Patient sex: F
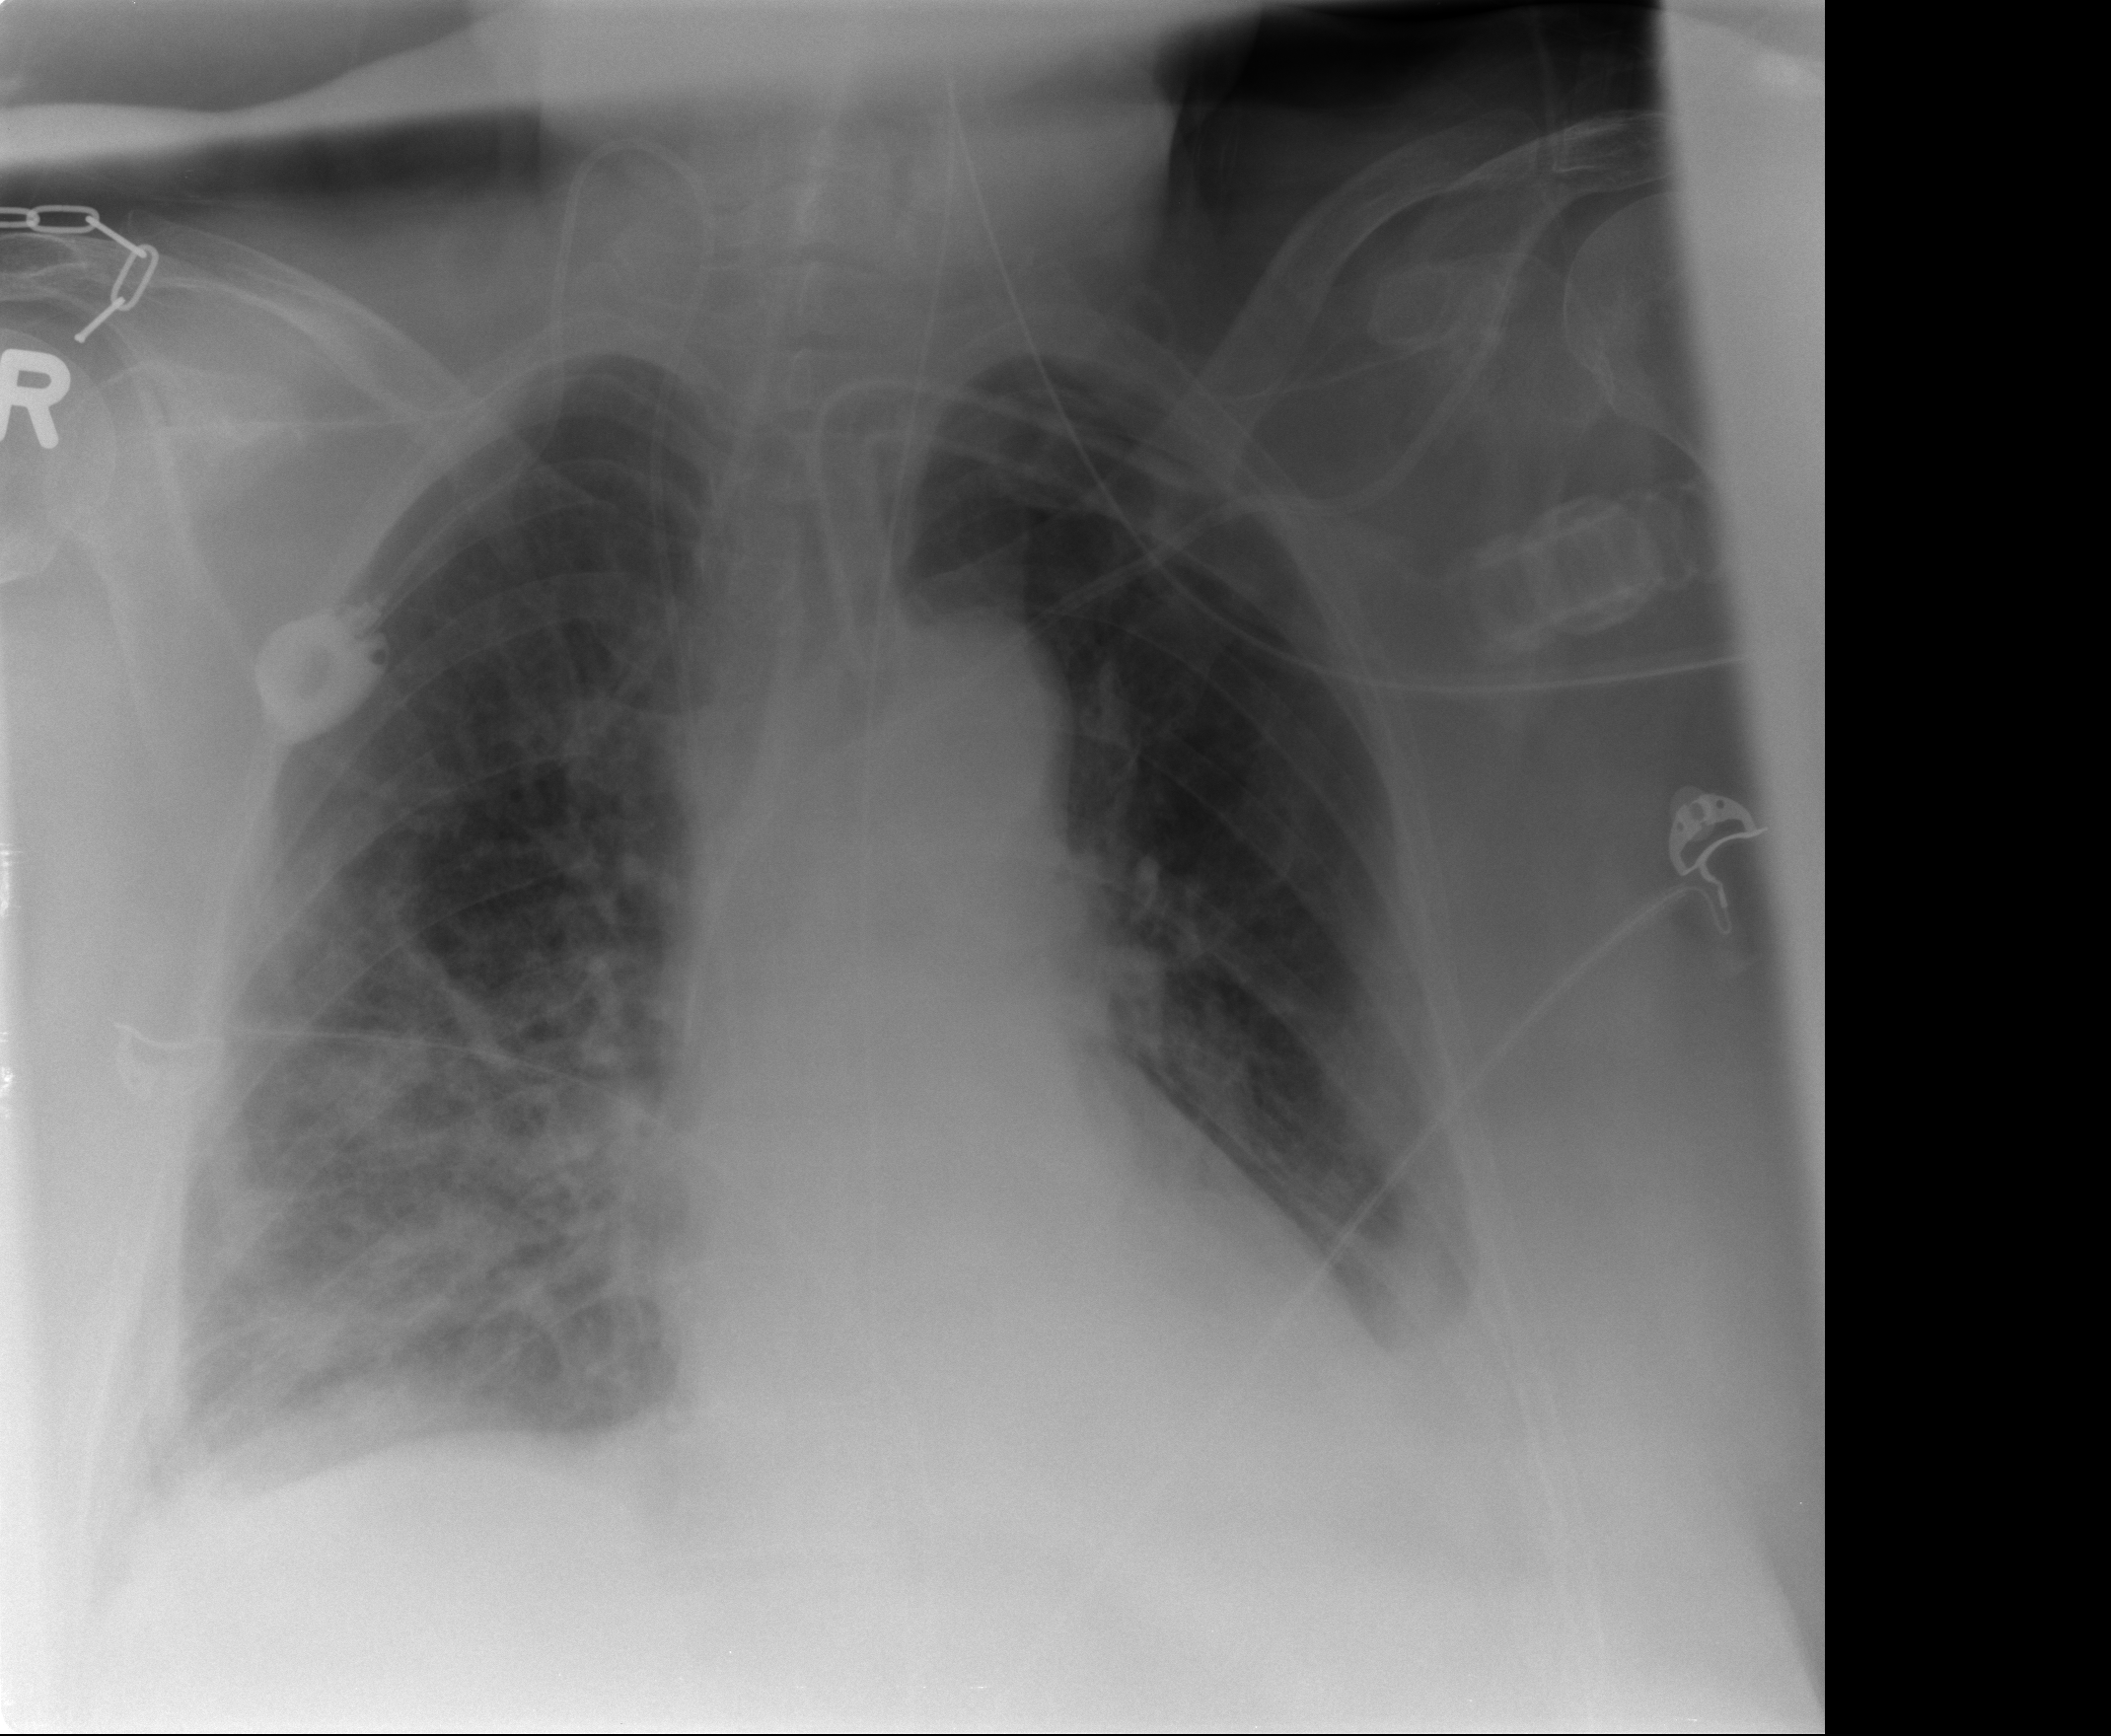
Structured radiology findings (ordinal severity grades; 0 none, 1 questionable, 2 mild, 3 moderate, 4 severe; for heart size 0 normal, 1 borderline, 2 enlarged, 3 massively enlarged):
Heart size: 0
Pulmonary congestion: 2
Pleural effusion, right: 2
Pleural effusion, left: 2
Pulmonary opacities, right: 3
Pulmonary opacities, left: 1
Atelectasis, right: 2
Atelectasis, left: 2